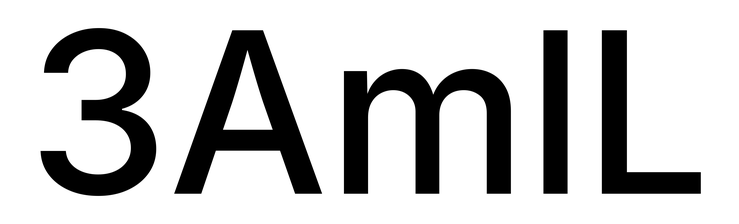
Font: Inter_Medium